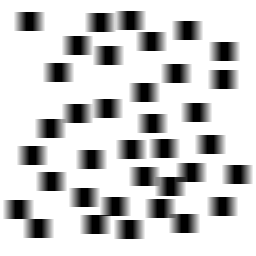
Squares: 36
Triangles: 0
Stars: 0
Total shapes: 36